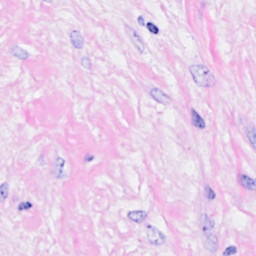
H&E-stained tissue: Breast